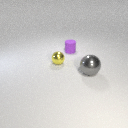
small yellow metal sphere in front of small purple rubber cylinder